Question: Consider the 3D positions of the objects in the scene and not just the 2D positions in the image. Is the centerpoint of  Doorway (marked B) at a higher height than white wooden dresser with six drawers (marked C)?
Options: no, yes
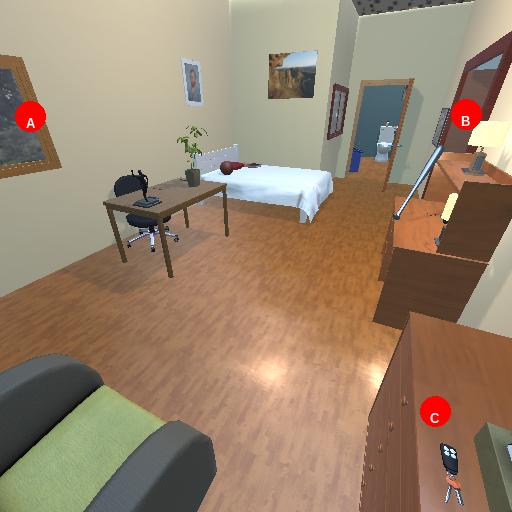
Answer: no